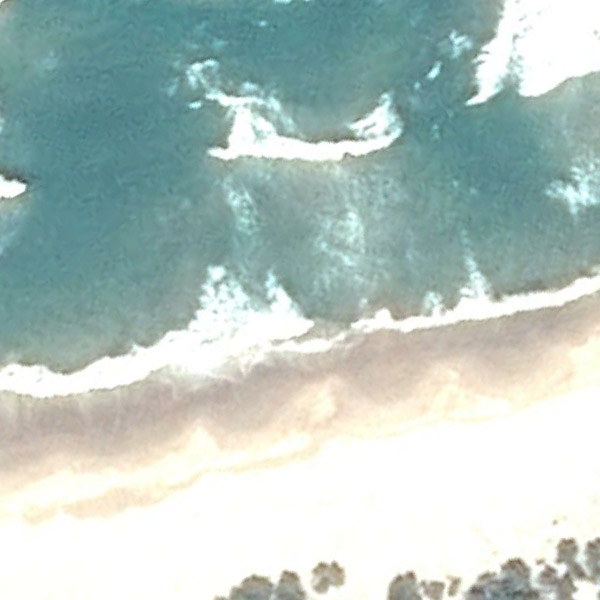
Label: Beach